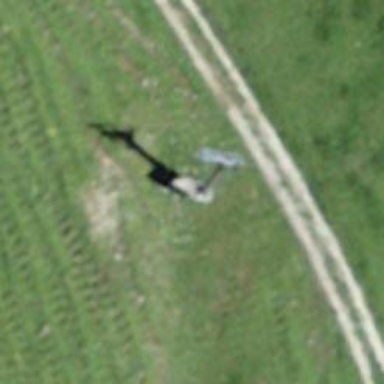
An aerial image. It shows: Pylon used for aerialway.